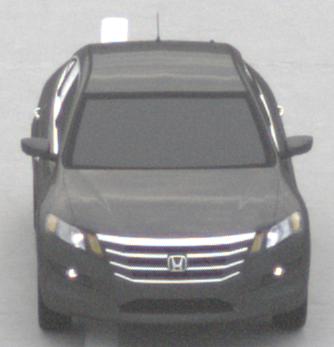
Make: Honda
Model: Crosstour
Detailed model: -
Model produced from: 2009
Model produced until: 2012
Doors: 4
Color: gray
Road condition: dry road
Daytime: midday
Contrast: low contrast